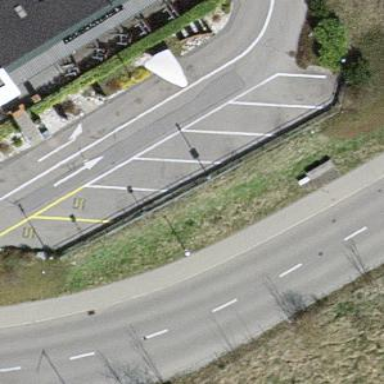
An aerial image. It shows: Parking area with asphalt surface. It is street-side parking with diagonal orientation.